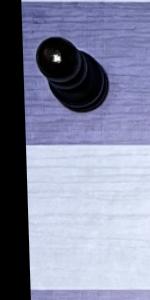
Label: Empty